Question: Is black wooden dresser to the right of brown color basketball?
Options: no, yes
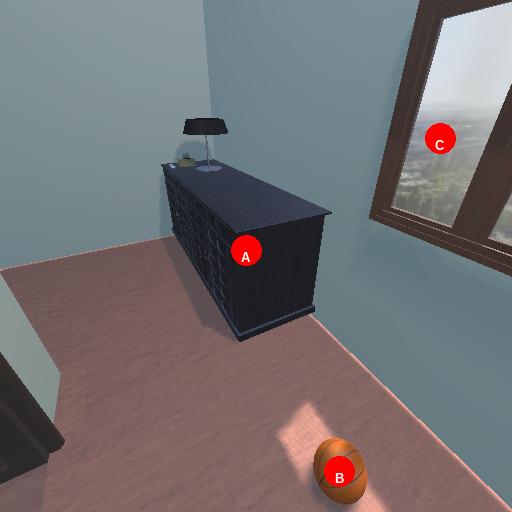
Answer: no